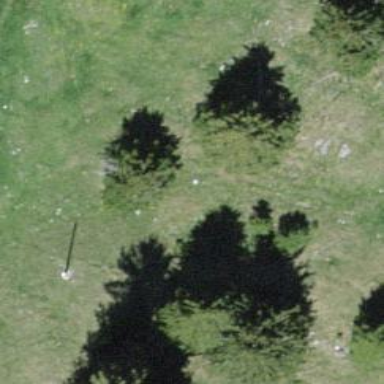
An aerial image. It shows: Needle-leaved tree in its natural environment.